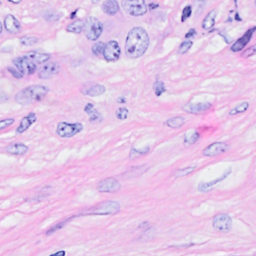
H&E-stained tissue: Breast